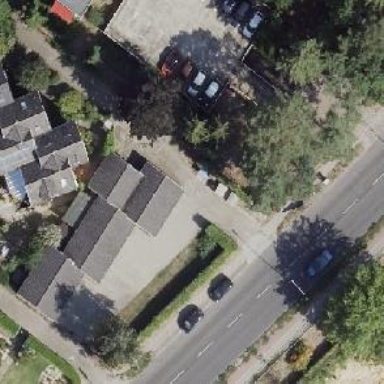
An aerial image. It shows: Alley classified as service road.